Aerial crown-view tile of a tropical tree (Barro Colorado Island, Panama), acquired 20241216:
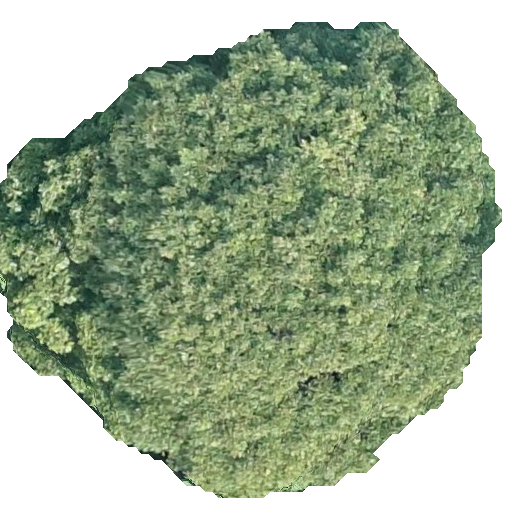
Species: Dipteryx oleifera
GBIF accepted scientific name: Dipteryx oleifera
Crown area: 255.929 m²